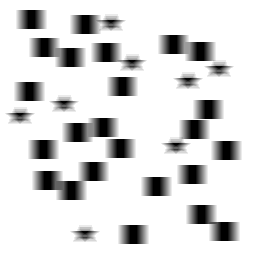
Squares: 24
Triangles: 0
Stars: 8
Total shapes: 32